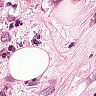
Metastatic tissue present: yes